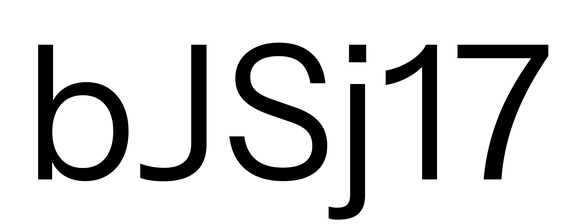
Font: InstrumentSans_Regular